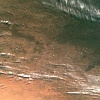
Label: land